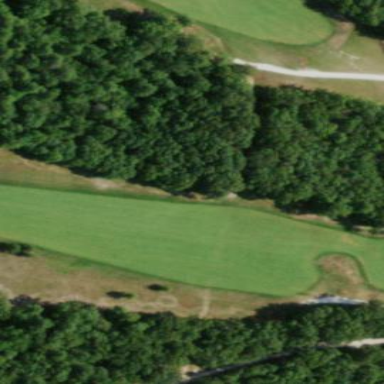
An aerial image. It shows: Grassy area designated as golf fairway.